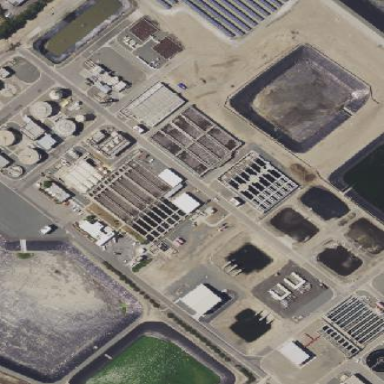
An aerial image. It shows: View of wastewater plant.